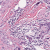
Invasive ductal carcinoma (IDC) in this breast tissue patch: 1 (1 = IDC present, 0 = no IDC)